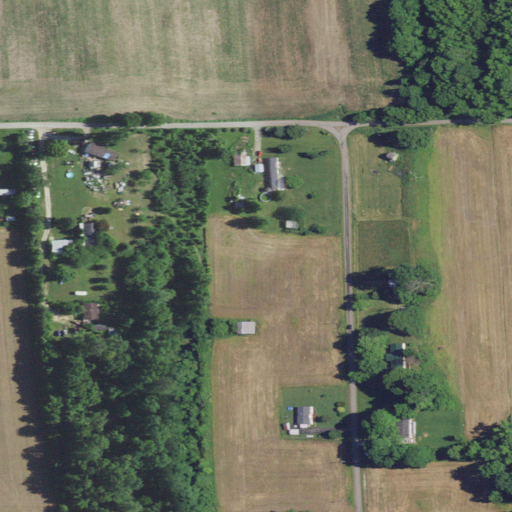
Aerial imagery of plain(s) in Indiana named Lee Bottom containing pasture, cultivated crops, open development, deciduous forest, low intensity development, and medium intensity development